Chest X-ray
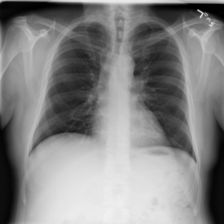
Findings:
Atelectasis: negative
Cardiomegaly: negative
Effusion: negative
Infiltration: negative
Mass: negative
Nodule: negative
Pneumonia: negative
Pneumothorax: negative
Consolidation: negative
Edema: negative
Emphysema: negative
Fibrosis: negative
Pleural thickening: negative
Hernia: negative